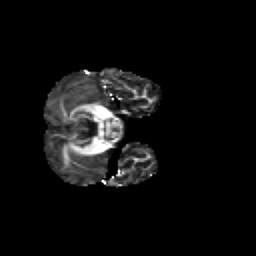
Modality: FA
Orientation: axial
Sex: male
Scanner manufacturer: siemens
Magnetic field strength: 3 T
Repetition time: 5 s
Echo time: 0.071 s